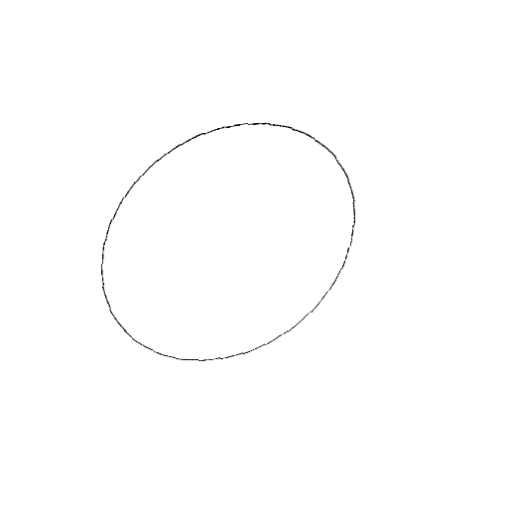
Crossing number: 0